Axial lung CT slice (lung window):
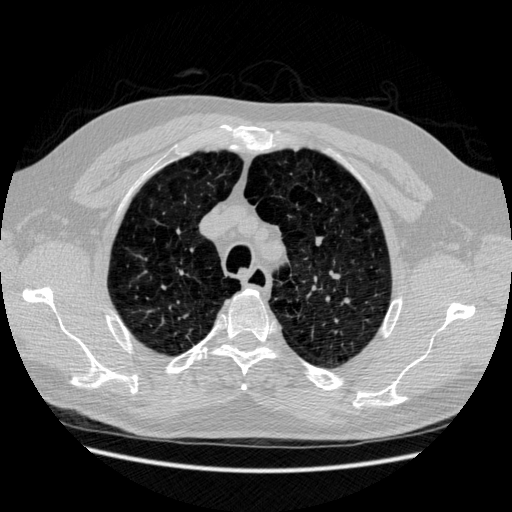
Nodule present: no